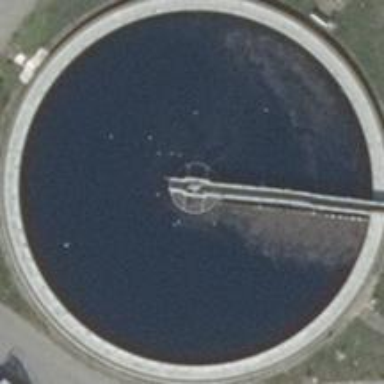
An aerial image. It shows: Wastewater reservoir in natural water setting.